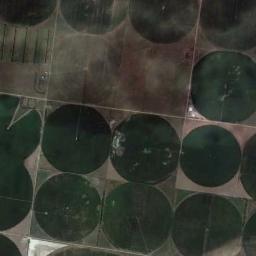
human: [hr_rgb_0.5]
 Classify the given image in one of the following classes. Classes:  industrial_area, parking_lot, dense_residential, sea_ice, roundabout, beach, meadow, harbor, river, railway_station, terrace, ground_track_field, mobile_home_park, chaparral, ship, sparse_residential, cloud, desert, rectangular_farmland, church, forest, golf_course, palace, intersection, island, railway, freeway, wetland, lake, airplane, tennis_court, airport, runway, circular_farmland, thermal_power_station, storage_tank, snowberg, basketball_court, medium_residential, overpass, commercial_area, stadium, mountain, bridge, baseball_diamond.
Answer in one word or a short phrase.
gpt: circular_farmland